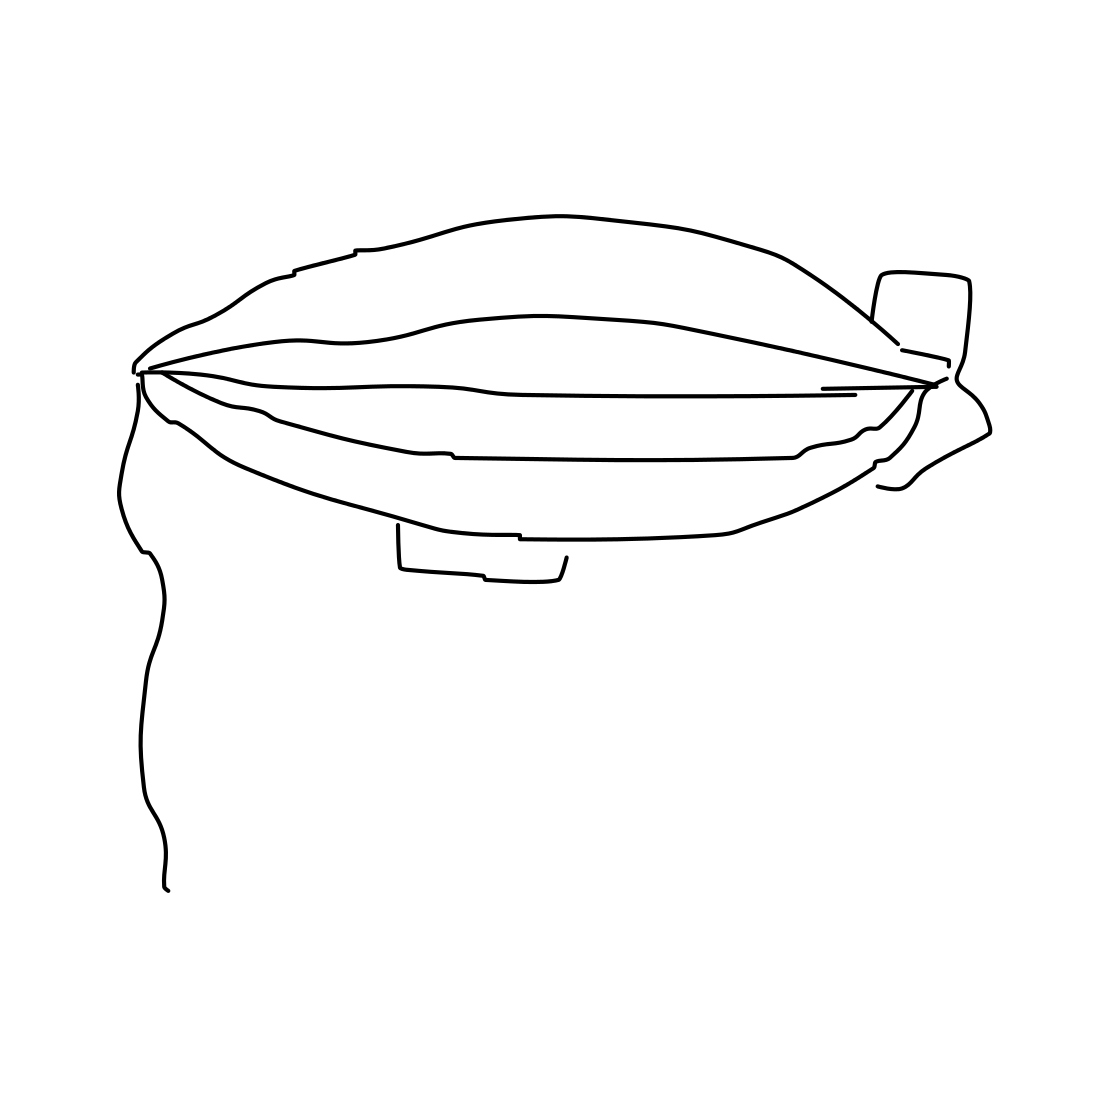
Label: blimp